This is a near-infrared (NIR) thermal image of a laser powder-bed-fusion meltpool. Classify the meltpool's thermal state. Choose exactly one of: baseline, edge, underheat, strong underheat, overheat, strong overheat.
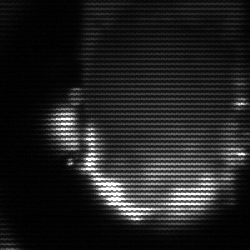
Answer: baseline